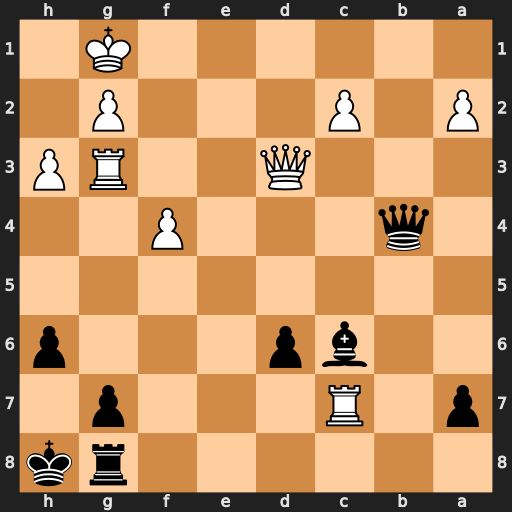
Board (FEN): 6rk/p1R3p1/2bp3p/8/1q3P2/3Q2RP/P1P3P1/6K1
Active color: b
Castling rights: -
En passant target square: -
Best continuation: Qb6+ Kh2 Qxc7